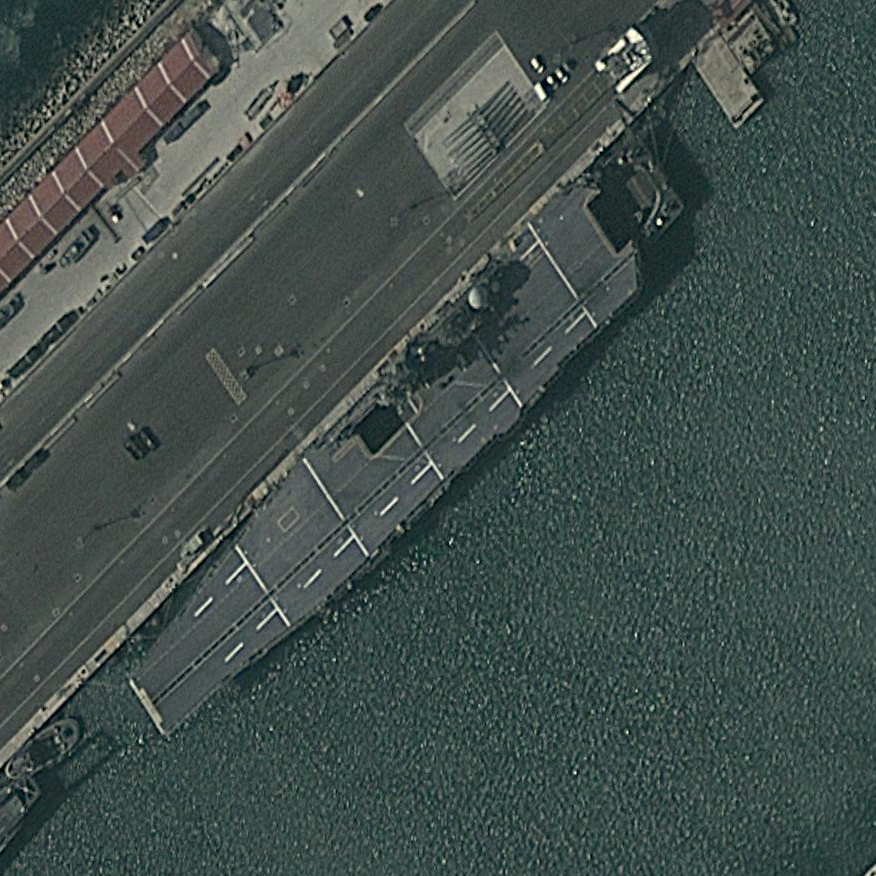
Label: assault